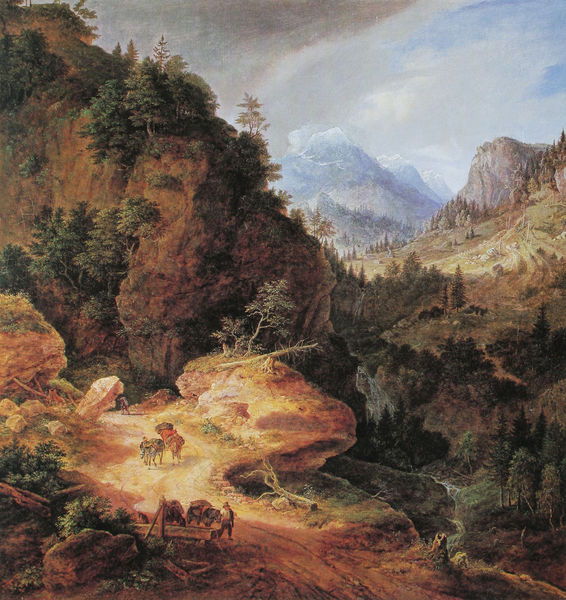
Titel: Gebirgslandschaft
Künstler: Johann Jakob d.J. Dorner
Standort: München
Institution: Städtische Galerie im Lenbachhaus
Schlagwörter: baum, berg, blau, dunkel, felsen, gemälde, gewitter, himmel, mann, schatten, wasser, wolken, bäume, fluss, gelb, grün, landschaft, menschen, braun, grau, hintergrund, holz, licht, männer, straße, rot, schnee, tier, tiere, weg, wiese, wolke, zaun, malerei, stein, steine, tot, tragen, bach, natur, stamm, pfad, sonne, händler, höhle, tal, wald, wasserfall, arbeit, bauern, esel, pferd, pferde, schärpe, abhang, gepäck, last, transport, berge, fels, gebirge, hang, steilhang, landschaftsmalerei, schlucht, idylle, romantik, tannen, constable, unwetter, vorsprung, bauer, harmonie, idyll, abgrund, scherpe, tanne, gebirgsbach, nadelbäume, tannenwald, tränke, felsvorsprung, packesel, schaten, koch, pass, wildbach, voralpen, lasten, holzarbeit, landscgaft, holzarbeiter, lamdschaft, abris, gruppe unterwegs in den bergen, johann anton koch, packtier, baumarbeiten, aufklarung